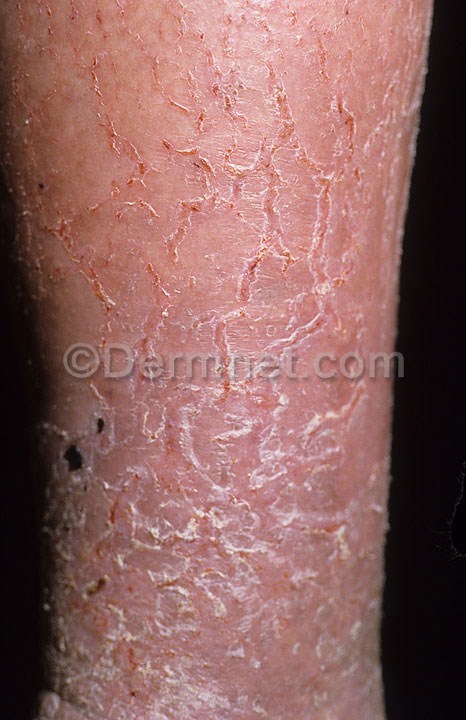
Disease: Eczema Photos